Question: After i click on clean , how do i export the used css into a css file?.I need a css "cleaner" that is able to find the used css and export in a css file.A free solution is prefered

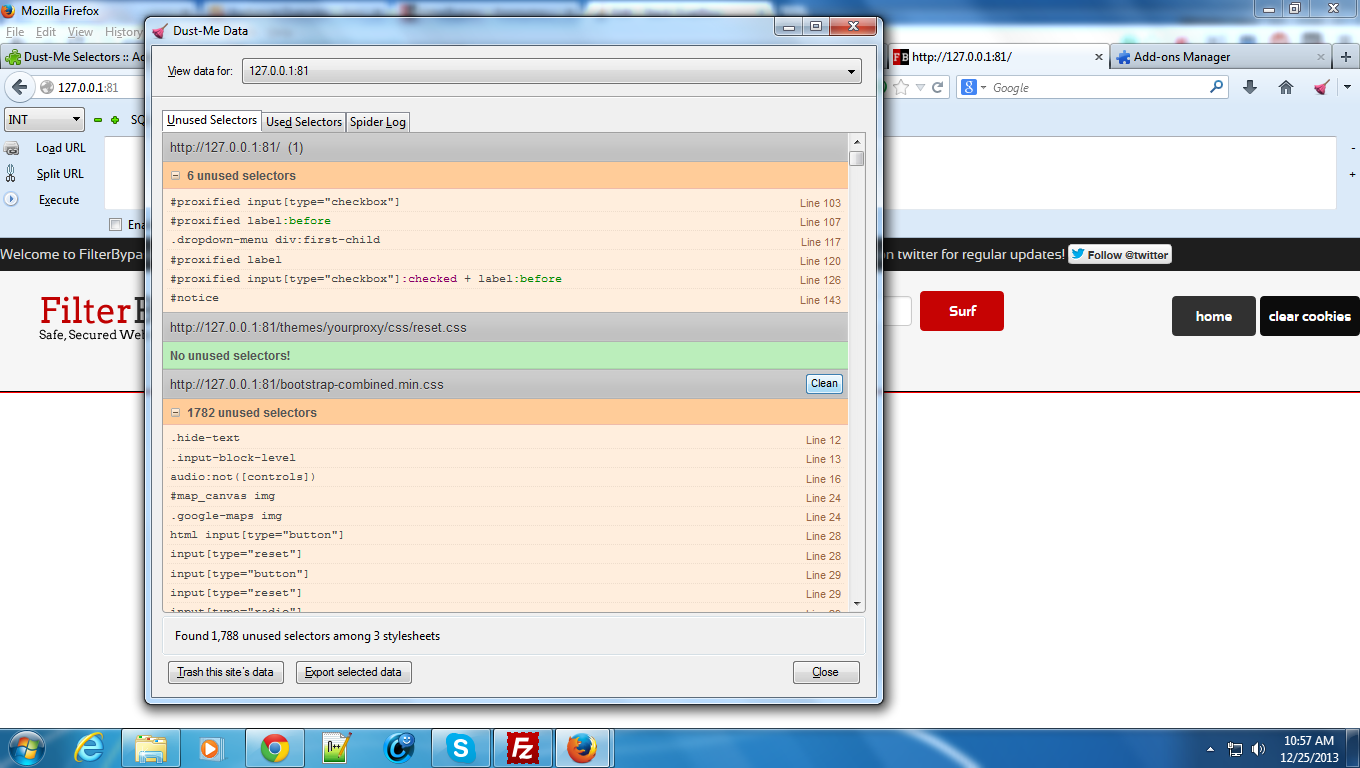
Answer: I found the solution
First of all to clean up your CSS , never use minified version of CSS as Dust me selectors is unable to process such files and store css files locally
After you click on Clean up you then click on save to get the cleansed css file